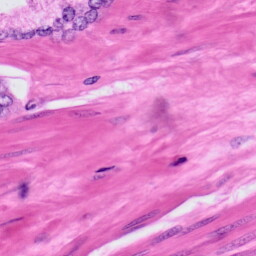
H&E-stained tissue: Prostate